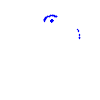
Particle: proton